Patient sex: M
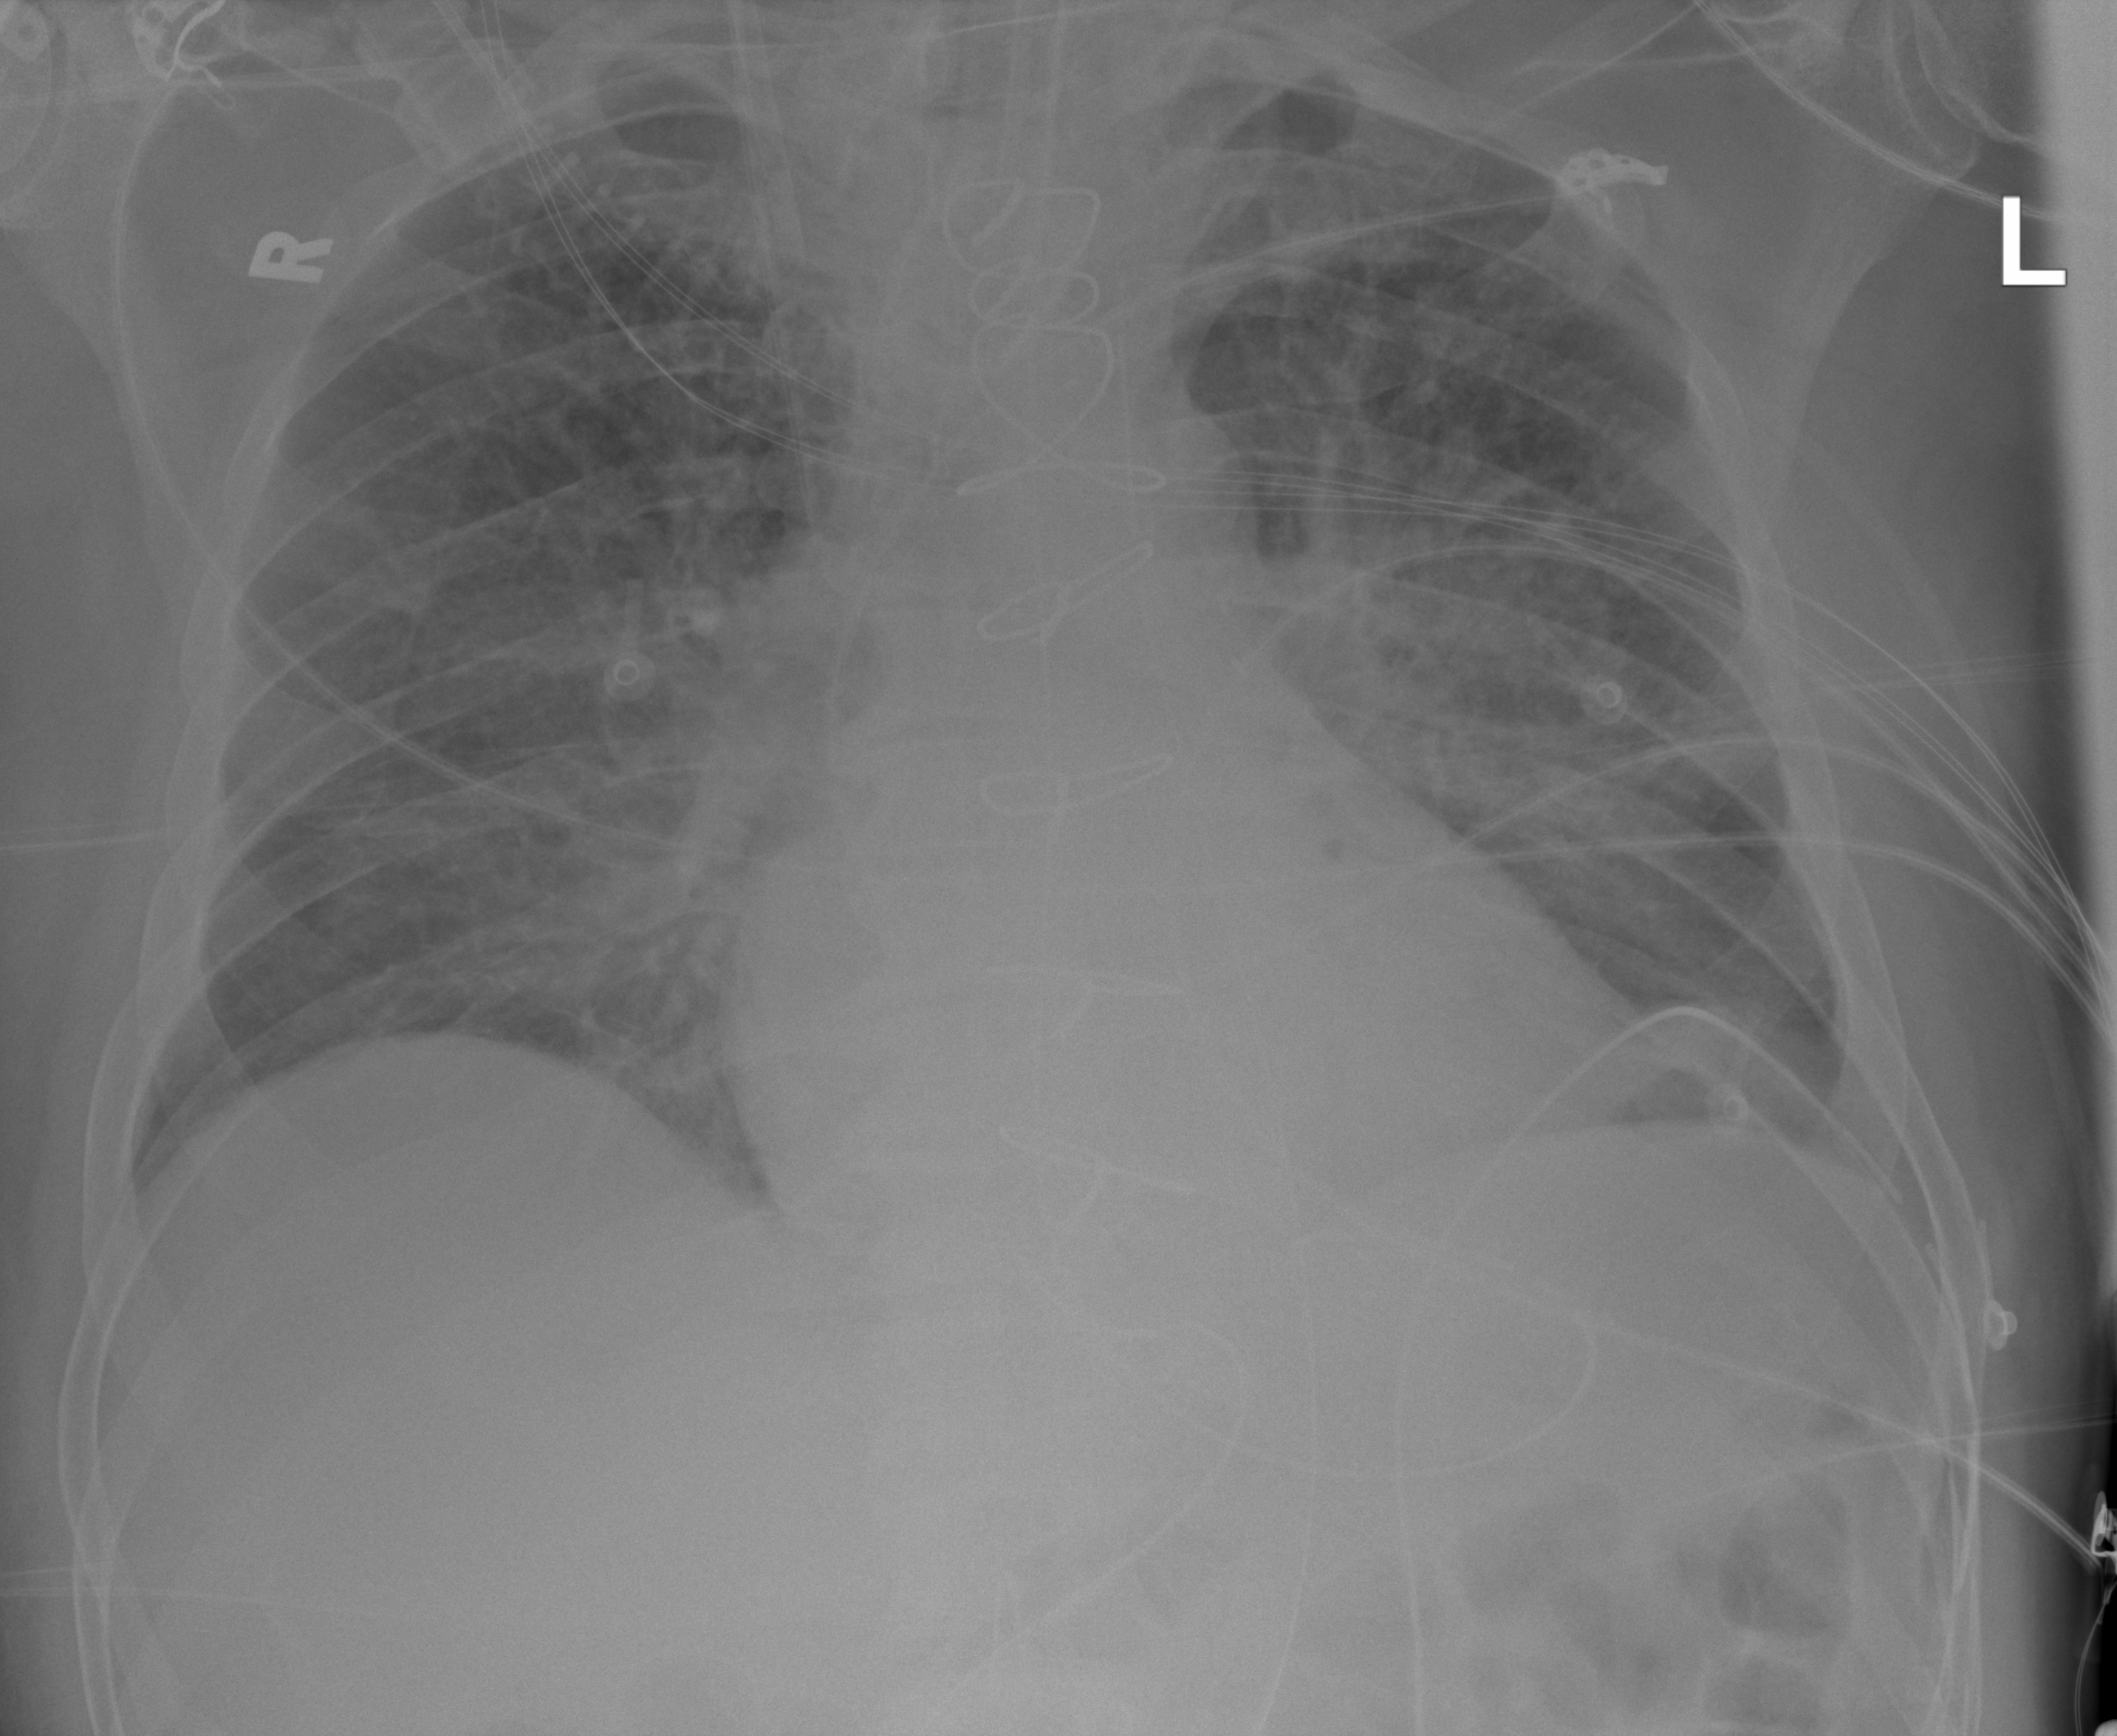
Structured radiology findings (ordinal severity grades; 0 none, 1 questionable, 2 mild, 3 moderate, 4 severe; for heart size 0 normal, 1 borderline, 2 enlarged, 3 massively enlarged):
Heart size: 2
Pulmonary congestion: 3
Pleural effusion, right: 0
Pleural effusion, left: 0
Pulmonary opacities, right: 2
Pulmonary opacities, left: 2
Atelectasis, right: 0
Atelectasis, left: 2